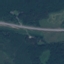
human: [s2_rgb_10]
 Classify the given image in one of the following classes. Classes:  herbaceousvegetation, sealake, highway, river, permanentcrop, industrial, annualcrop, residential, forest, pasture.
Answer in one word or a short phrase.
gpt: Highway